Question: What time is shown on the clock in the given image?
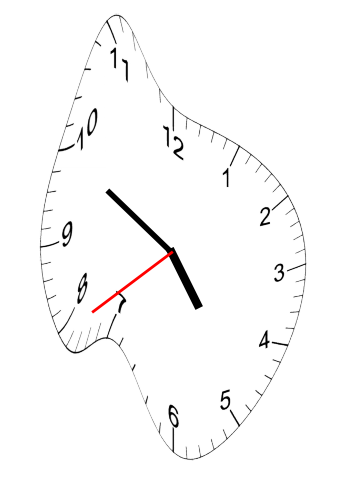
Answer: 04:49:39